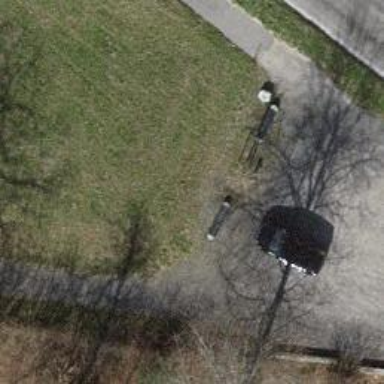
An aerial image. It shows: Bench.